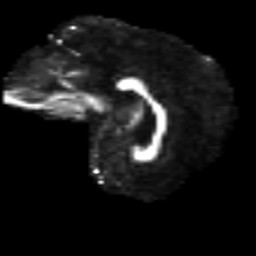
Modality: FA
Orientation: sagittal
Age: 47
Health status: ill
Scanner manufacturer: philips
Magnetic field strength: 3 T
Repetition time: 9 s
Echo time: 0.127 s